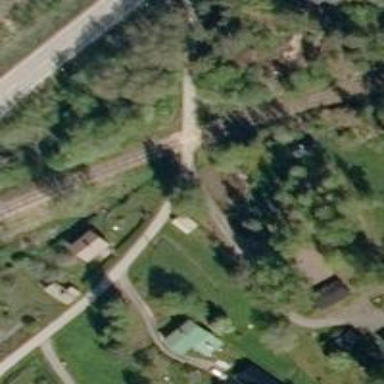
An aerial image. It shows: Level crossing with saltire markings.